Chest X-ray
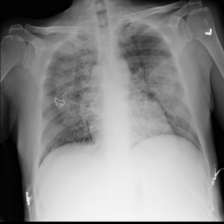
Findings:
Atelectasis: negative
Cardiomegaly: negative
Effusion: negative
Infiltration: positive
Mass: negative
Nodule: negative
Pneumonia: negative
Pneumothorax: negative
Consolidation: negative
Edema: positive
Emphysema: negative
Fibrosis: negative
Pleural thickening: negative
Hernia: negative